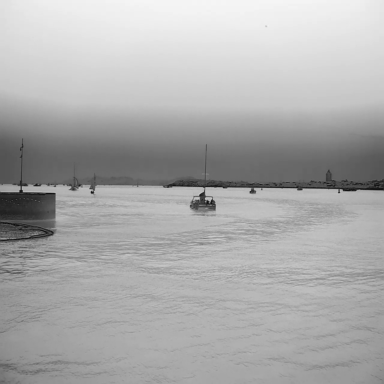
There are nine objects shown in the infrared image, including four sailboats, four bulk_carriers, and a container_ship.